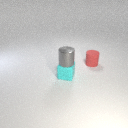
small cyan rubber cube below small gray metal cylinder